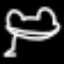
Label: frog